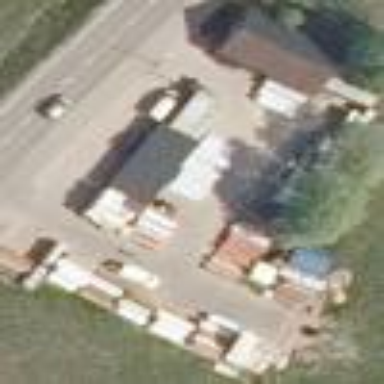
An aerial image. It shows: Commercial area with hardware shop.